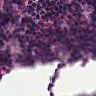
Metastatic tissue present: no